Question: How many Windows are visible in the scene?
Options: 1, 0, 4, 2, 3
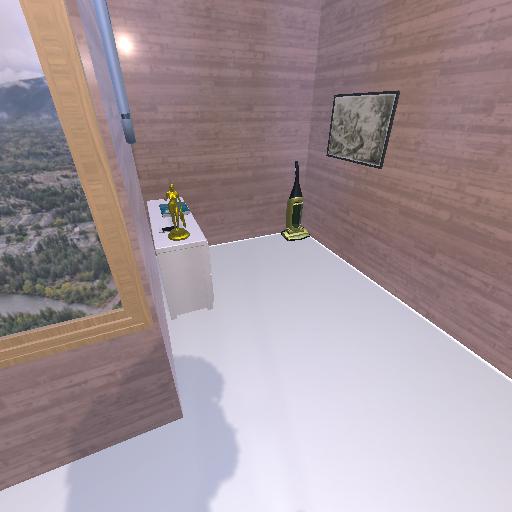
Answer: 1